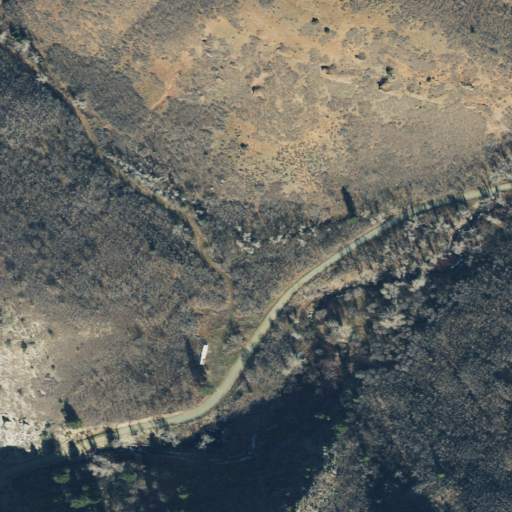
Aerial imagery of valley in Utah named Cottonwood Canyon containing shrub, deciduous forest, woody wetlands, evergreen forest, and open development